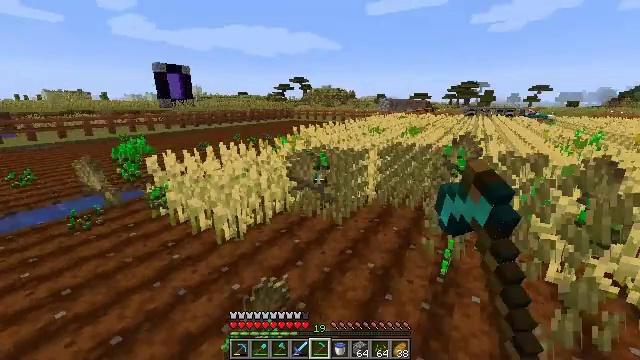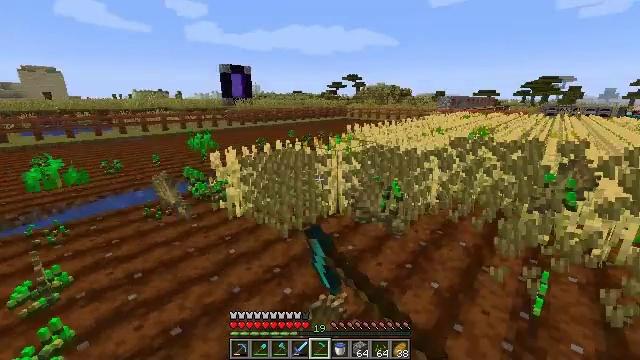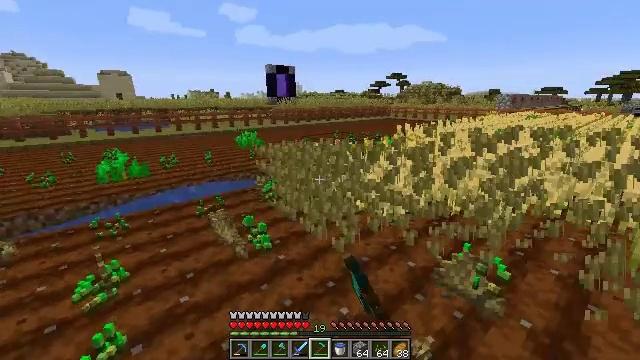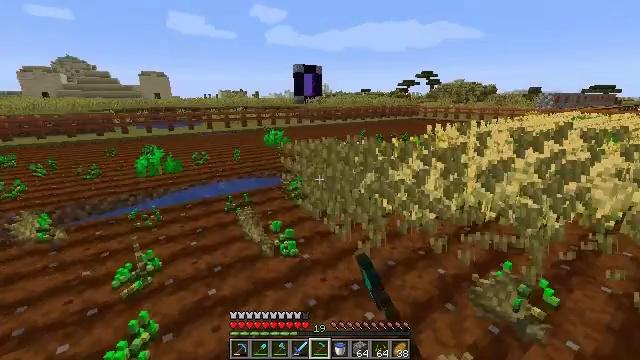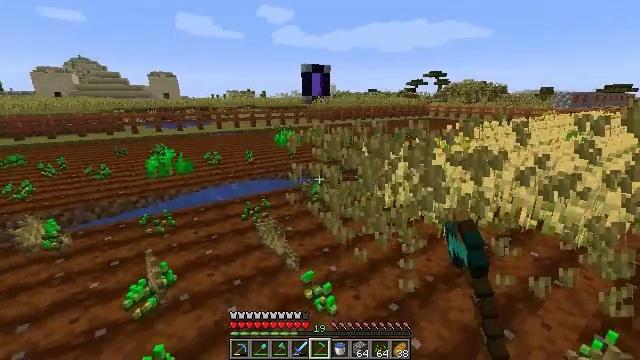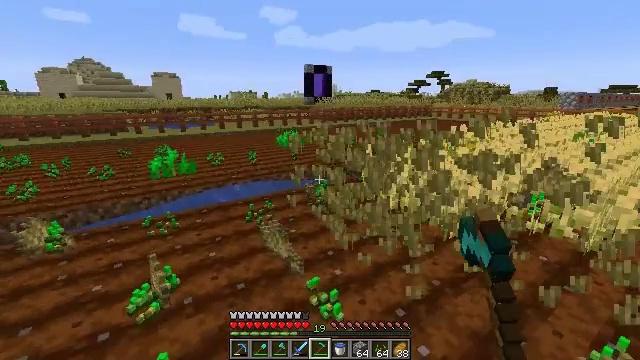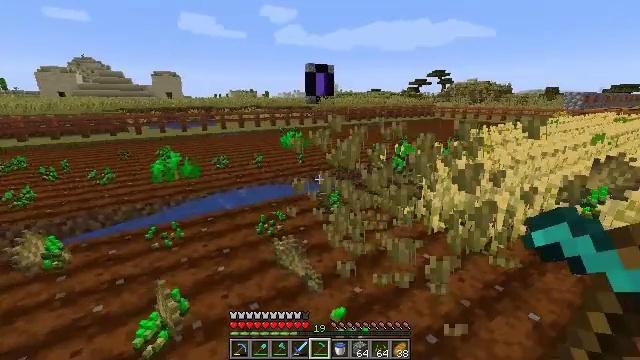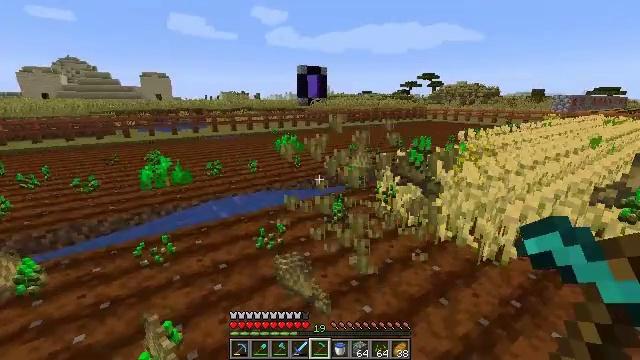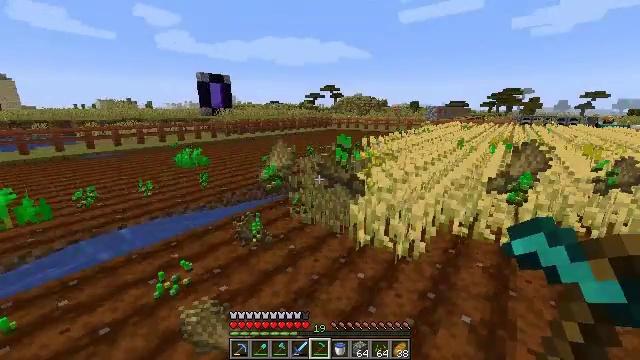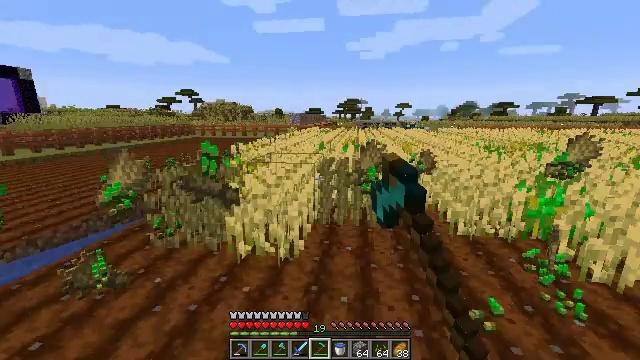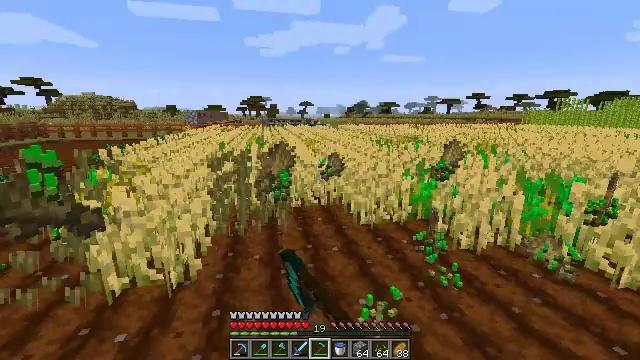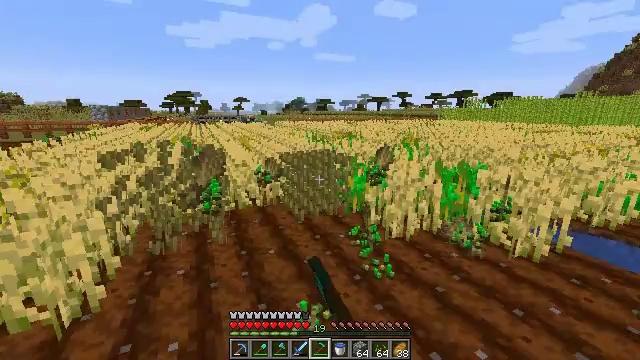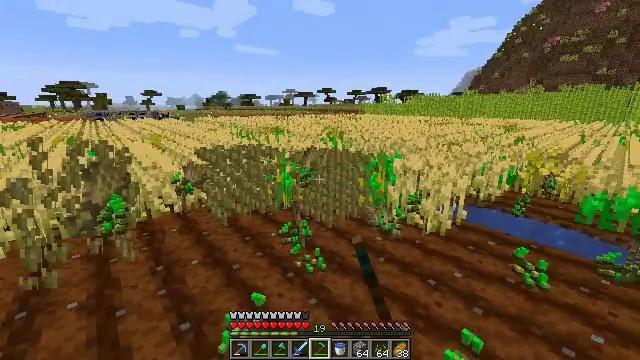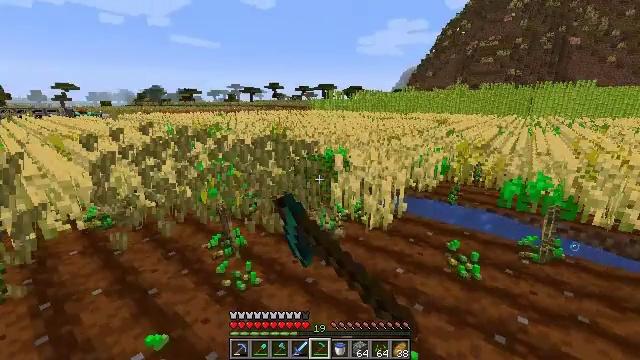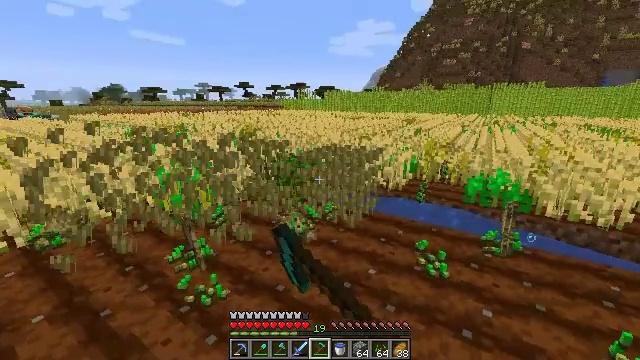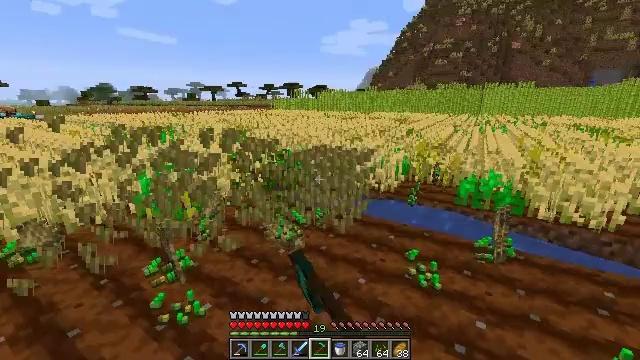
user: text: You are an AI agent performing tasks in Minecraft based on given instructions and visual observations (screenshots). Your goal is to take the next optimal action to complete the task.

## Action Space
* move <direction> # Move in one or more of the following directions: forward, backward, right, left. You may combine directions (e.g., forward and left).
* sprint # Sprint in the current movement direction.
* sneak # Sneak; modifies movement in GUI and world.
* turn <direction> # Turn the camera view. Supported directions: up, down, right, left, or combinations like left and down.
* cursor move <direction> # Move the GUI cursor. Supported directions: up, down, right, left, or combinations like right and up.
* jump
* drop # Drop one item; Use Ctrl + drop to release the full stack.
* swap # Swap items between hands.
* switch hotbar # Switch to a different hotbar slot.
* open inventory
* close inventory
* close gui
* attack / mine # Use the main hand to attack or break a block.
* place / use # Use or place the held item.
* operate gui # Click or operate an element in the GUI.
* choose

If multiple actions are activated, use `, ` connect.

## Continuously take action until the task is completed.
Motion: motion action
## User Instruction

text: Get wheat from the farmland.
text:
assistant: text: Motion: move forward and move left, turn left, attack / mine
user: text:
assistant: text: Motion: move forward and move left, turn left, attack / mine
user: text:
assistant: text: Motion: move forward and move left, turn left, attack / mine
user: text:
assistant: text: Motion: move forward and move left, turn left, attack / mine
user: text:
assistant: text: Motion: move forward and move left, attack / mine
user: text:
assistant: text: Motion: move forward and move left, attack / mine
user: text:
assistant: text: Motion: move forward and move left, turn right, attack / mine
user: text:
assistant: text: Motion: move forward and move right, turn right and up, attack / mine
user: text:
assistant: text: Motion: move forward and move right, turn right and up, attack / mine
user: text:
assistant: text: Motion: move forward and move right, turn right, attack / mine
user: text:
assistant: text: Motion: move forward and move right, turn right, attack / mine
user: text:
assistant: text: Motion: move forward and move right, turn right and down, attack / mine
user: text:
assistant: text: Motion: move forward and move right, turn right, attack / mine
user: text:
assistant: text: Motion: move forward and move right, turn right, attack / mine
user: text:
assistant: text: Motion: move forward, turn right, attack / mine
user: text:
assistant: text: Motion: move forward and move left, attack / mine
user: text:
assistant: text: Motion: move forward and move left, turn left, attack / mine
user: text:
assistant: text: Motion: move forward and move left, turn left, attack / mine
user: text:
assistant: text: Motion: move forward and move left, turn left, attack / mine
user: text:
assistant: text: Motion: move forward and move left, turn left, attack / mine
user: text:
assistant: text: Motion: move forward and move left, turn left, attack / mine
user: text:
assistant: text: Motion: move forward and move left, turn left, attack / mine
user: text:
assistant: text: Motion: move forward and move left, turn left, attack / mine
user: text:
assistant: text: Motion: move forward and move left, turn left, attack / mine
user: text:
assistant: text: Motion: move forward and move left, attack / mine
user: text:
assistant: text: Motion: move forward and move left, attack / mine
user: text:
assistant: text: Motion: move forward and move left, attack / mine
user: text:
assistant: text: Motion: move forward and move right, turn right and up, attack / mine
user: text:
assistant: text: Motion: move forward and move right, turn right and up, attack / mine
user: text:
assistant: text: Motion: move forward and move right, turn right, attack / mine